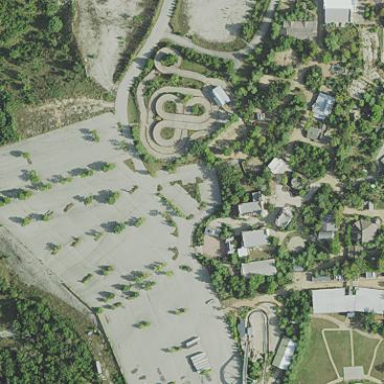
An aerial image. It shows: Theme park.